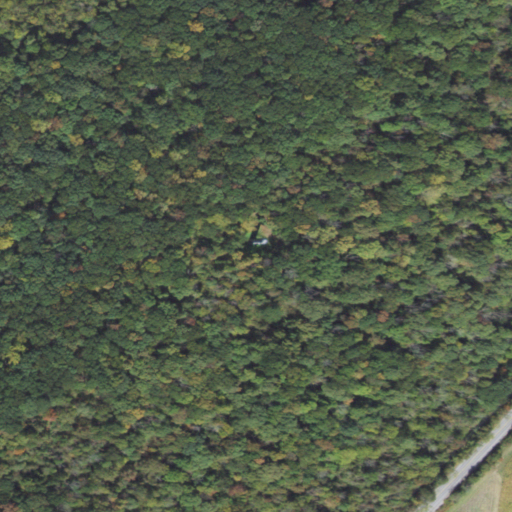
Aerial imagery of mountain in Pennsylvania named Straight Hill containing deciduous forest, mixed forest, low intensity development, open development, and cultivated crops